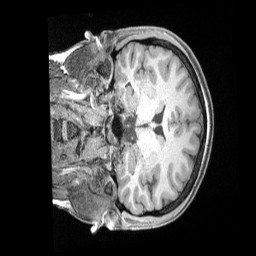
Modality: T1w
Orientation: coronal
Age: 31
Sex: female
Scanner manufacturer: siemens
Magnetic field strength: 3 T
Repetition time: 2 s
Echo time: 0.00211 s